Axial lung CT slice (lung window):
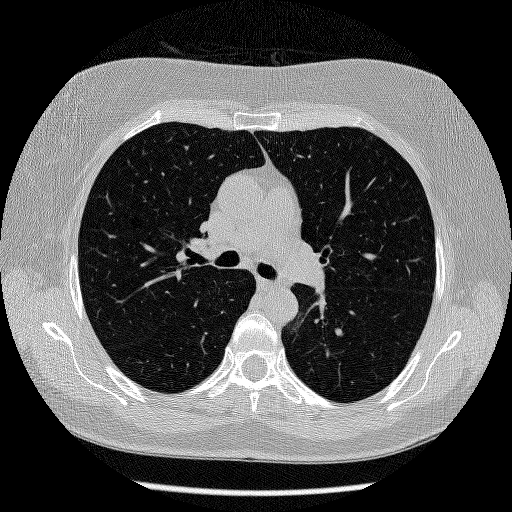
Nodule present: no